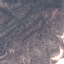
Land use / land cover class: HerbaceousVegetation